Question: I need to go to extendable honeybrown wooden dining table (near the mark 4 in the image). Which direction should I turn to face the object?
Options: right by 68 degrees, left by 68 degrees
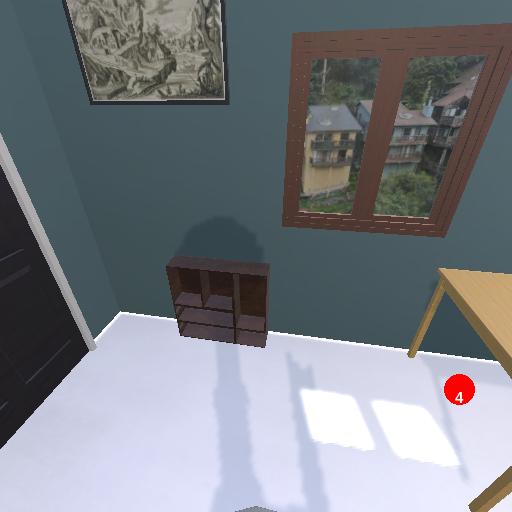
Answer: right by 68 degrees